Interaction volume radius: 5 \u00c5
Interaction volume height: 30 \u00c5
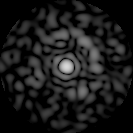
Disorder parameter: 0.8459